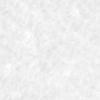
Label: no_change